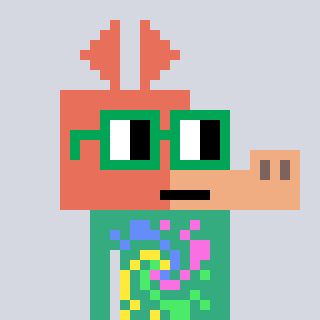
a pixel art character with square green glasses, a aardvark-shaped head and a teal-colored body on a cool background